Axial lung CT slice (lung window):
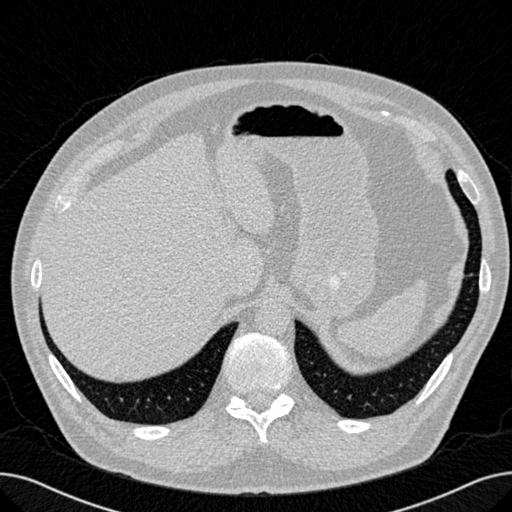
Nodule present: no